Question: I'm trying to aggregate data based on one particular field in my PL/SQL procedure. I have this table, let's call it MYTABLE:
<URL>
And I want to obtain the following:

Values of column c have to appear only once,
values of column d have to be the same as the d value of the lines having b=1 and c=1111,
values of column e have to be populated with the minimum value of column e for the two equal line in c (min between 0 and -1 of 1111)
Thanks,
Ilaria
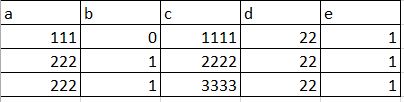
Answer: PL/SQL is not required for this. You can do your aggregation in SQL.
After setting up the data:
'''
CREATE TABLE MYTABLE (
A NUMBER,
B NUMBER,
C NUMBER,
D NUMBER,
E NUMBER
);
INSERT INTO MYTABLE VALUES (111, 0, 1111, 11, 0);
INSERT INTO MYTABLE VALUES (222, 1, 2222, 22, 1);
INSERT INTO MYTABLE VALUES (222, 1, 1111, 22, 1);
INSERT INTO MYTABLE VALUES (222, 1, 3333, 22, 1);
COMMIT;
'''
We can first make our only goal selecting 'DISTINCT' values of C, and do so by 'GROUP BY' C:
'''
SQL> SELECT C
2 FROM MYTABLE
3 GROUP BY C;
2222
1111
3333
'''
Then, to get the lowest value of 'E' for each distinct value of 'C', we must apply an aggregate function to E, so there is only one value returned for each unique value of 'C':
'''
SQL> SELECT C, MIN(E) AS E
2 FROM MYTABLE
3 GROUP BY C
4 ORDER BY C ASC, E ASC;
1111 0
2222 1
3333 1
'''
> "values of column e have to be populated with the minimum value of
column e for the two equal line in c"
Then to include 'D', we will again need an aggregate function (This will be the case for each column besides 'C', since a unique value needs to be returned for each non-'C' column. In this case the value is not a simple 'MIN'/'MAX' but has some dependency on the value of 'B' as well. In this case I would suggest 'KEEP' in your aggregate function. The below will work for the sample you've provided, but you may need to alter the conditions to work with your goals:
'''
SQL> SELECT C,
2 MIN(D) KEEP (DENSE_RANK LAST ORDER BY B ASC) AS D,
3 MIN(E) AS E
4 FROM MYTABLE
5 GROUP BY C
6 ORDER BY C ASC, D ASC, E ASC;
1111 22 0
2222 22 1
3333 22 1
'''
Compare the above with this alternative, and one can see the value of 'B' is being considered:
'''
SQL> SELECT C,
2 MIN(D) KEEP (DENSE_RANK LAST ORDER BY B DESC) AS D,
3 MIN(E) AS E
4 FROM MYTABLE
5 GROUP BY C
6 ORDER BY C ASC, D ASC, E ASC;
1111 11 0
2222 22 1
3333 22 1
'''
Then, to finish the query, apply aggregate functions to 'A' and 'B'. You didn't specify how you wanted to compress them, so I'm just using 'MIN' as a placeholder that happens to work with your data.
'''
SQL> SELECT
2 MIN(A) AS A,
3 MIN(B) AS B,
4 C AS C,
5 MIN(D) KEEP (DENSE_RANK LAST ORDER BY B ASC) AS D,
6 MIN(E) AS E
7 FROM MYTABLE
8 GROUP BY C
9 ORDER BY C ASC, A ASC, B ASC, D ASC, E ASC;
111 0 1111 22 0
222 1 2222 22 1
222 1 3333 22 1
'''
for further discussion about 'FIRST'/'LAST':
Here's an example to illustrate 'KEEP' and ranking.
There's a lot to explore with these, the <URL> can be useful.
To explore what KEEP is doing, I'll switch to a general example with movies. Suppose you had the following table. It includes movie studios, movie titles they produce, along with their profit and how much people like them:
'''
CREATE TABLE MOVIE(
MOVIE_TITLE VARCHAR2(200) NOT NULL PRIMARY KEY,
DISTRIBUTOR VARCHAR2(200) NOT NULL,
MONEY_MADE NUMBER(15,2) NOT NULL,
REVIEW_SCORE NUMBER(3,0) NOT NULL
);
INSERT INTO MOVIE VALUES ('Avatar','Fox',<PHONE>,83);
INSERT INTO MOVIE VALUES ('Aliens','Fox',183000000,98);
--Not true moned-made, but just pretend
INSERT INTO MOVIE VALUES ('Prometheus','Fox',<PHONE>,72);
INSERT INTO MOVIE VALUES ('Terminator','Orion',78000000,100);
INSERT INTO MOVIE VALUES ('RoboCop','Orion',53000000,88);
COMMIT;
'''
Both 'Fox' and 'Orion' in this example appear in the data multiple times.
If we want to, we can find the most profit on a single movie for each studio with standard aggregation:
'''
SQL> SELECT DISTRIBUTOR, MAX(MONEY_MADE) FROM MOVIE
2 GROUP BY DISTRIBUTOR;
DISTRIBUTOR MAX(MONEY_MADE)
Orion 78000000
Fox <PHONE>
'''
But, that doesn't actually tell us which movie made the most money. We could try to take MIN or MAX on the title, but that wouldn't help since the 'MAX' movie maybe didn't make the most money; they are in different columns--they are independent. So we instead can 'KEEP' the movie that made the most money. The "fact" that Prometheus and Avatar made the same amount of money matters here:
'''
SELECT DISTRIBUTOR,
MAX(MOVIE_TITLE) KEEP (DENSE_RANK LAST ORDER BY MONEY_MADE ASC) AS MOVIE_TITLE
FROM MOVIE
GROUP BY DISTRIBUTOR;
DISTRIBUTOR MOVIE_TITLE
Fox Prometheus
Orion Terminator
'''
This says: .
'DENSE_RANK' and 'FIRST'/'LAST' is what gets us the highest-earning movie(s) per studio. 'KEEP' comes in and says "". Since we have a tie between Avatar and Prometheus, the 'KEEP' will return those two, then 'MAX' helps resolve the tie (alphabetically).
If I switch to 'MIN', I'll get Avatar because it is alphabetically first:
'''
SELECT DISTRIBUTOR,
MIN(MOVIE_TITLE) KEEP (DENSE_RANK LAST ORDER BY MONEY_MADE ASC) AS MOVIE_TITLE
FROM MOVIE
GROUP BY DISTRIBUTOR;
DISTRIBUTOR MOVIE_TITLE
Fox Avatar
Orion Terminator
'''
If I 'KEEP' the 'FIRST' instead of the 'LAST', I'll get the lowest-money-made per studio:
'''
SELECT DISTRIBUTOR,
MIN(MOVIE_TITLE) KEEP (DENSE_RANK FIRST ORDER BY MONEY_MADE ASC) AS MOVIE_TITLE
FROM MOVIE
GROUP BY DISTRIBUTOR;
DISTRIBUTOR MOVIE_TITLE
Fox Aliens
Orion RoboCop
'''
In this way, 'KEEP' and 'RANK' let us compare across rows and have more control what the aggregation returns.
I hope this helps.